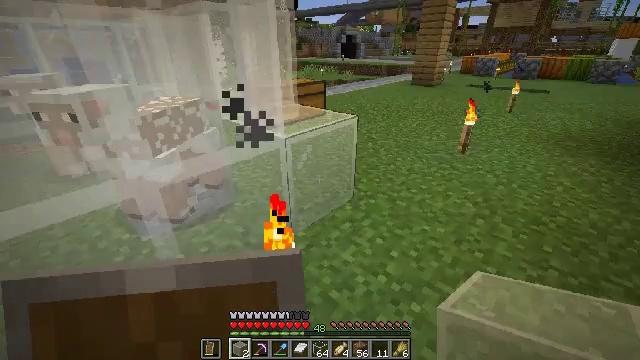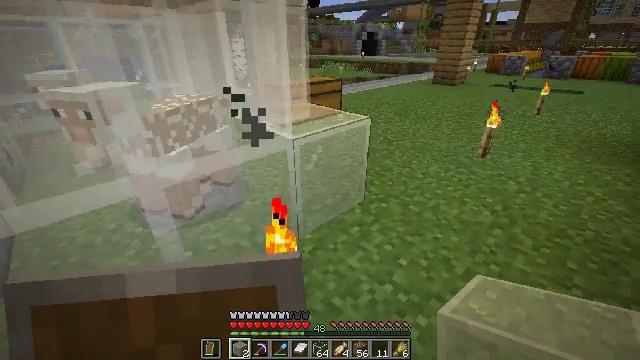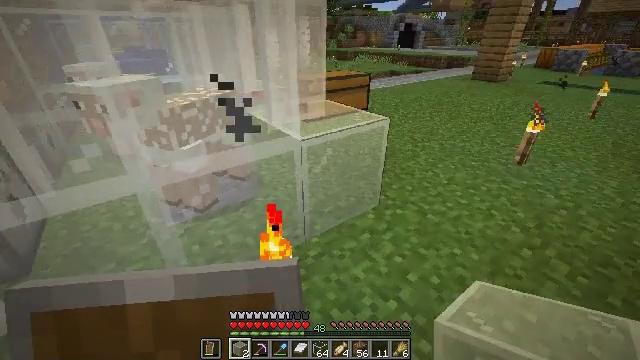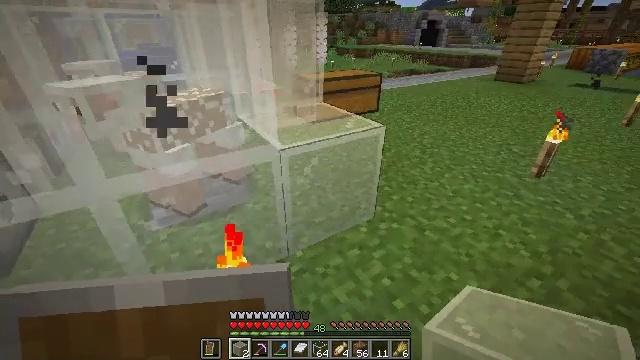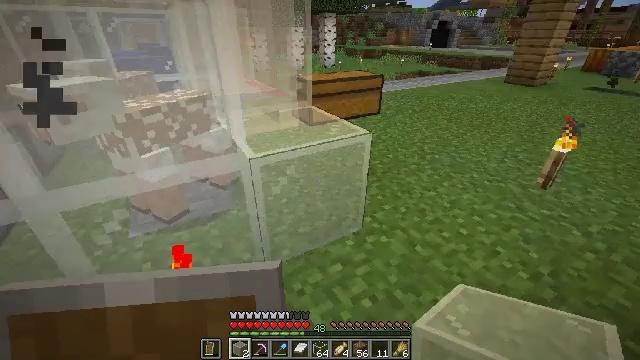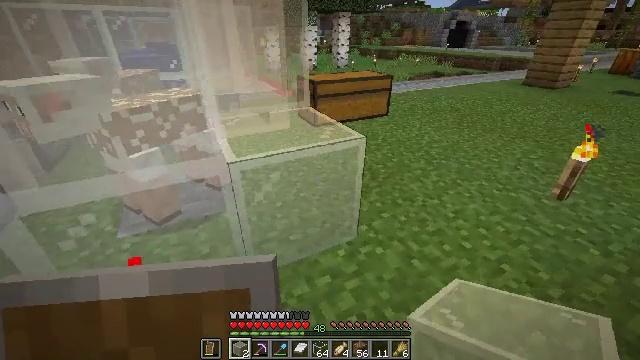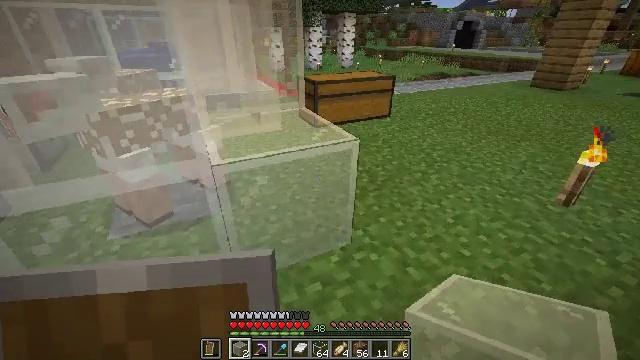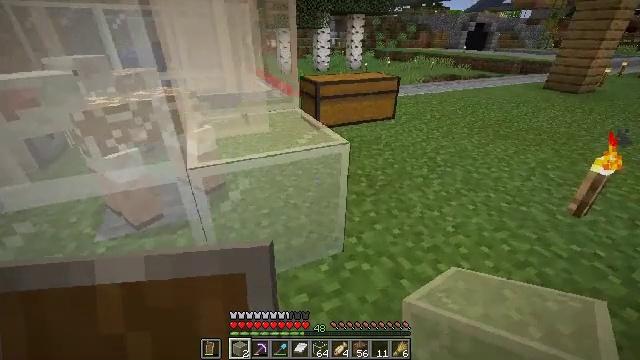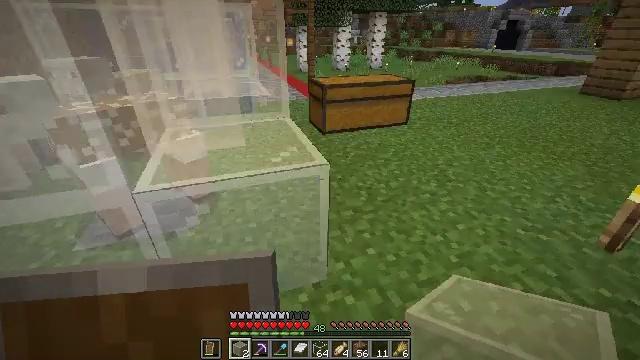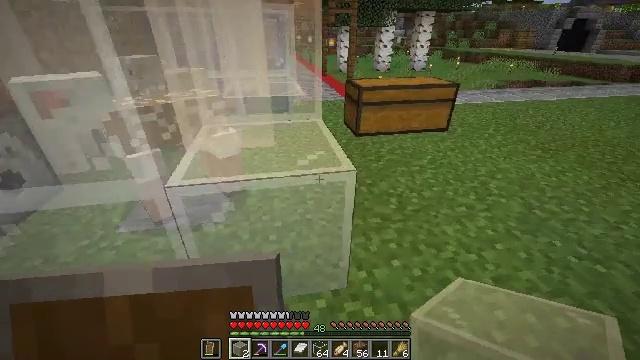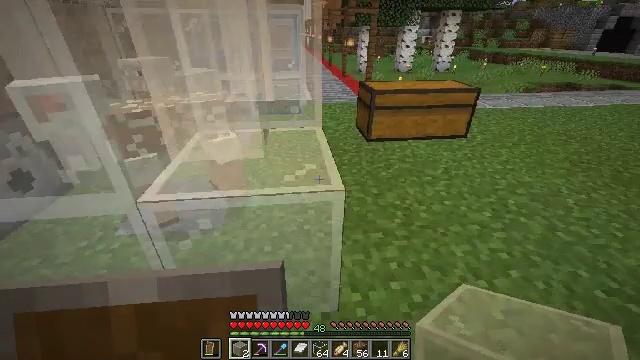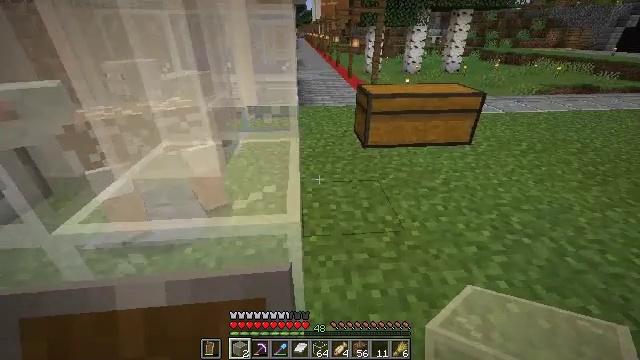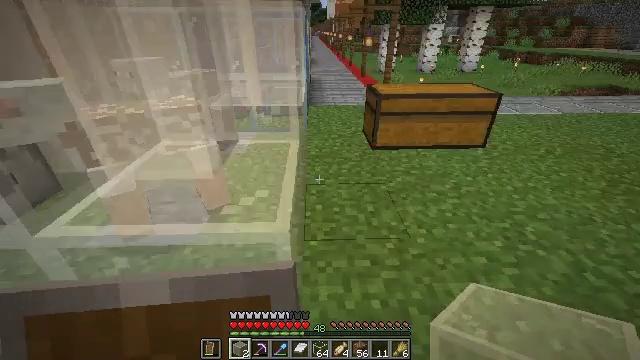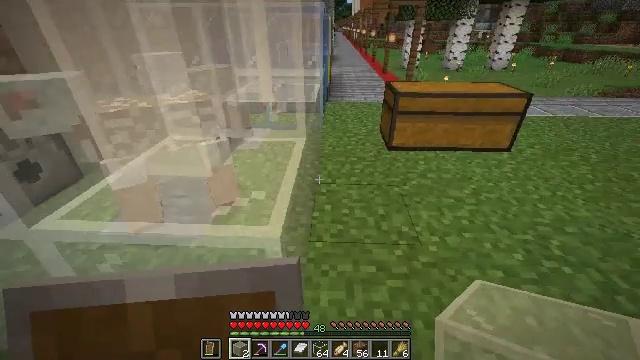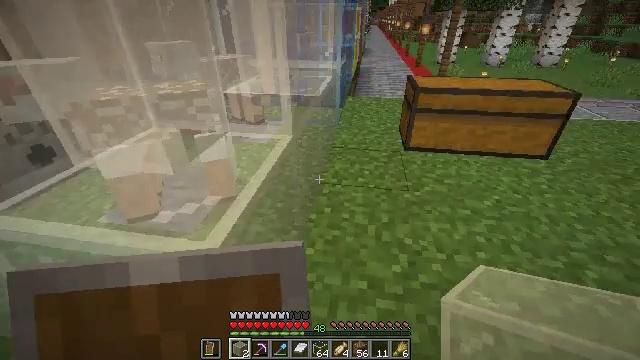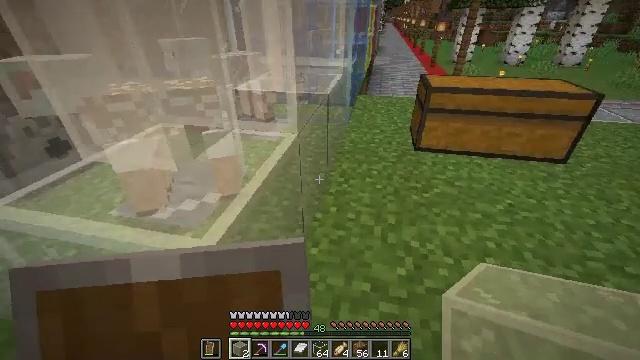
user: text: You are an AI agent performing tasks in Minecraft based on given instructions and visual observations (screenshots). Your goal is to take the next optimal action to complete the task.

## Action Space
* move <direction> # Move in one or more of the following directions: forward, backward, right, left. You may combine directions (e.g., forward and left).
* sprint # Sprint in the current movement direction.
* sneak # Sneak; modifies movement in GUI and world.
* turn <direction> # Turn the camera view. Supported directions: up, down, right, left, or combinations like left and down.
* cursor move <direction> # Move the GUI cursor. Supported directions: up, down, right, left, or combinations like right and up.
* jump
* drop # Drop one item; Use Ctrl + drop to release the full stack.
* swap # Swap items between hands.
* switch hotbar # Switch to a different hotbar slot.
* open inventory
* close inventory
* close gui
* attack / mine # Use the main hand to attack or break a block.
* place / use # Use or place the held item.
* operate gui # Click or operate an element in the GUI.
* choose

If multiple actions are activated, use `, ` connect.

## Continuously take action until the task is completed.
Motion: motion action
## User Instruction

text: Break the white stained glass pane.
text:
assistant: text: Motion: move forward and move right, turn left
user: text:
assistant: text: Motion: move forward and move right, turn left and down
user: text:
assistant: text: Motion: move forward and move right, turn left
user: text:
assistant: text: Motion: move forward and move right, turn left
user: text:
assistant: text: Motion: move forward and move right, turn left
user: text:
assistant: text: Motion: move forward and move right, turn left
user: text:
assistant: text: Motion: move forward and move right, turn left
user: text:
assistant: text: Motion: move forward and move right, turn left
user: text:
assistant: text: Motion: move forward and move right, turn left
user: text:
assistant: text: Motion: move forward and move right, turn left
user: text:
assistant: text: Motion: move forward and move right, turn left
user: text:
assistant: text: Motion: move forward and move right, turn left
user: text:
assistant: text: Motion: move forward and move right, turn left
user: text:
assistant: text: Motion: move forward and move right, turn left and down
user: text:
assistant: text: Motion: move forward and move right, turn left
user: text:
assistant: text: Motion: move forward and move right, turn left and down
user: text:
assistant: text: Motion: move forward and move right, turn left
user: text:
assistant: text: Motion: move forward and move right, turn left
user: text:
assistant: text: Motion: move forward and move right, turn left
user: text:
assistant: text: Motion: move forward and move right, turn left
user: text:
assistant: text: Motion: move forward and move right
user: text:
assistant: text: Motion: move forward and move right
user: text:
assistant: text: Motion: move forward and move right
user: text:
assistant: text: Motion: move forward and move right, turn left
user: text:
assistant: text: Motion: move forward and move right, jump
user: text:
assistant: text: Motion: move forward and move right, jump
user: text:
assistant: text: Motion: move forward and move right, jump
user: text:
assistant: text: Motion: move forward and move right, jump
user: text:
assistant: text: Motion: move forward and move right, jump
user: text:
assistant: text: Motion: move forward and move right, jump